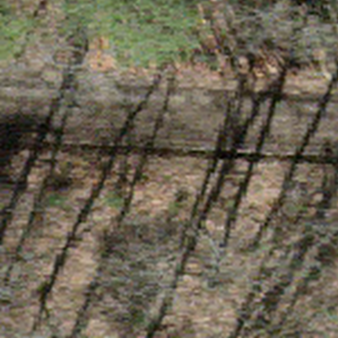
Label: other